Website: lowes
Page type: customer-info-address
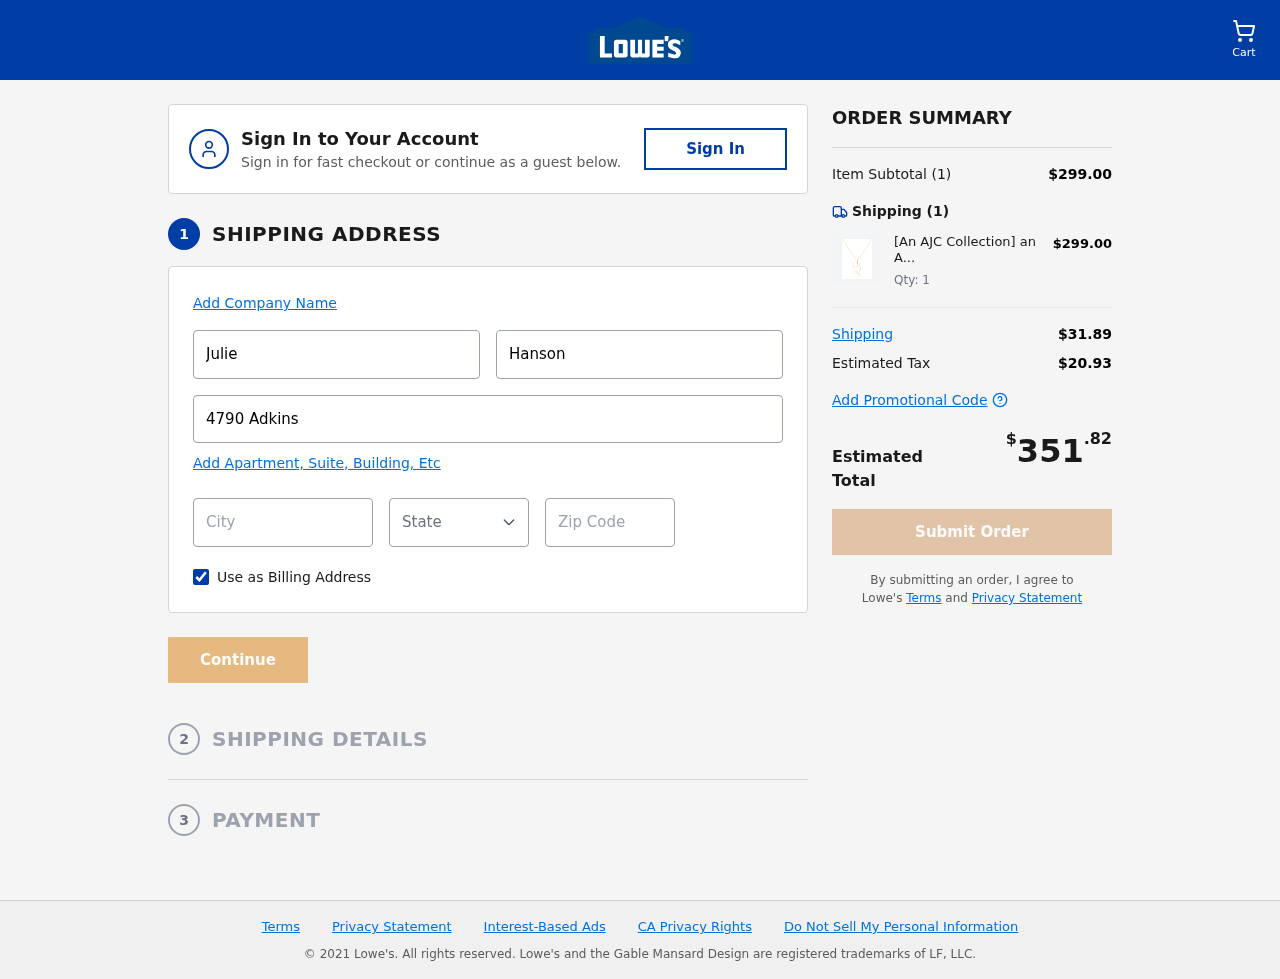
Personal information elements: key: PII_CITY
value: North Jose
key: PII_FIRSTNAME
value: Julie
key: PII_LASTNAME
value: Hanson
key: PII_POSTCODE
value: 17080
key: PII_STATE_ABBR
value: AL
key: PII_STREET
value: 4790 Adkins View
Product elements: key: PRODUCT1_NAME
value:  [An AJC Collection] an AJC Collection K10 iero-go-rudonekotya-munekkuresu 5431 – 0287 – 0015 – 0000
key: PRODUCT1_PRICE
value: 299
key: PRODUCT1_QUANTITY
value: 1
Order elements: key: ORDER_NUM_ITEMS
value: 1
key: ORDER_SUBTOTAL
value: $299.00
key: ORDER_NUM_ITEMS2
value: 1
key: ORDER_SHIPPING_COST
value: $31.89
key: ORDER_TAX
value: $20.93
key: ORDER_TOTAL
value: $351.82